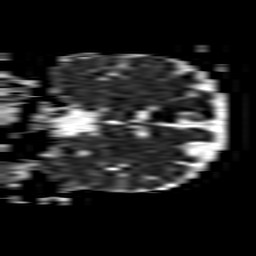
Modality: ADC
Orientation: coronal
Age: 59
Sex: male
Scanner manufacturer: philips
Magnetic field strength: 1.5 T
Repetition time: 3.4 s
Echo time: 0.06922 s